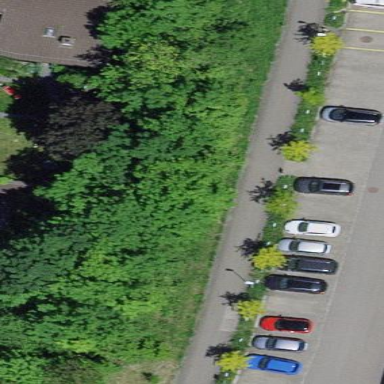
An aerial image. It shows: Paved parking area.